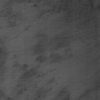
Label: not_dusty